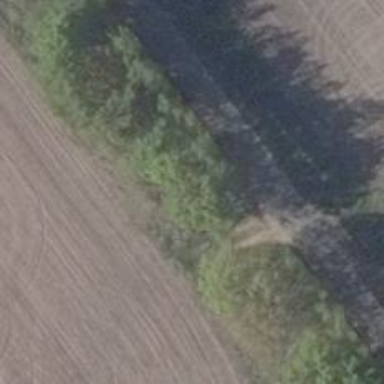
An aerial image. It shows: Row of trees in natural setting.